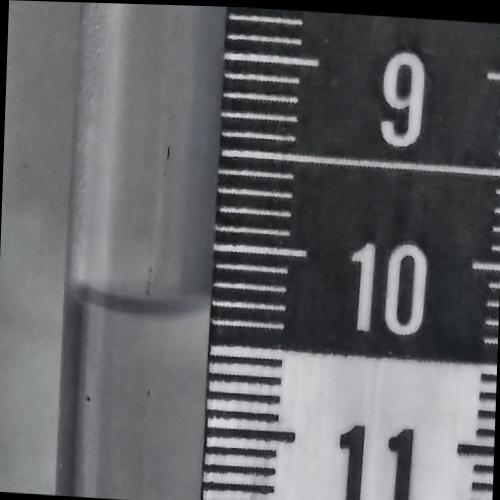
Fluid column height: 10.3 cm